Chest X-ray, AP view. Patient: 47 years old, sex M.
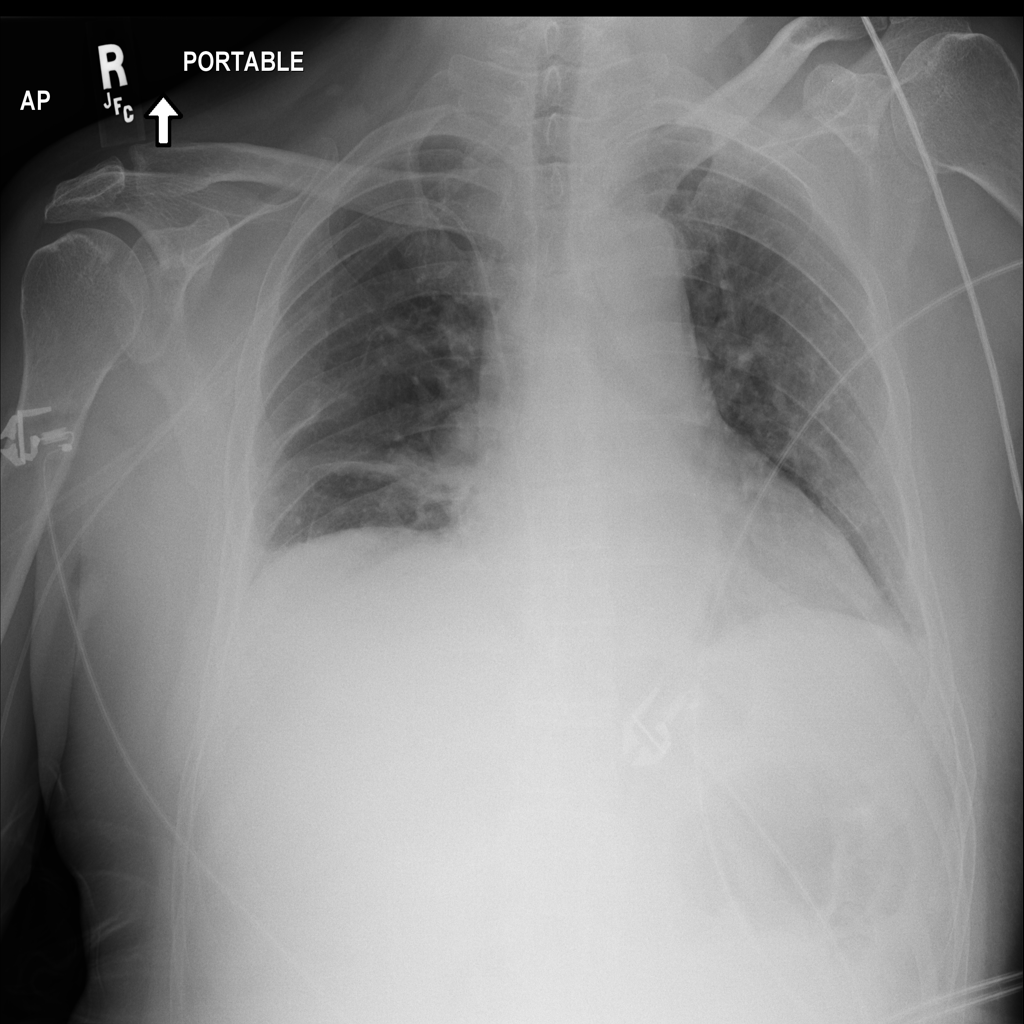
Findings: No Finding